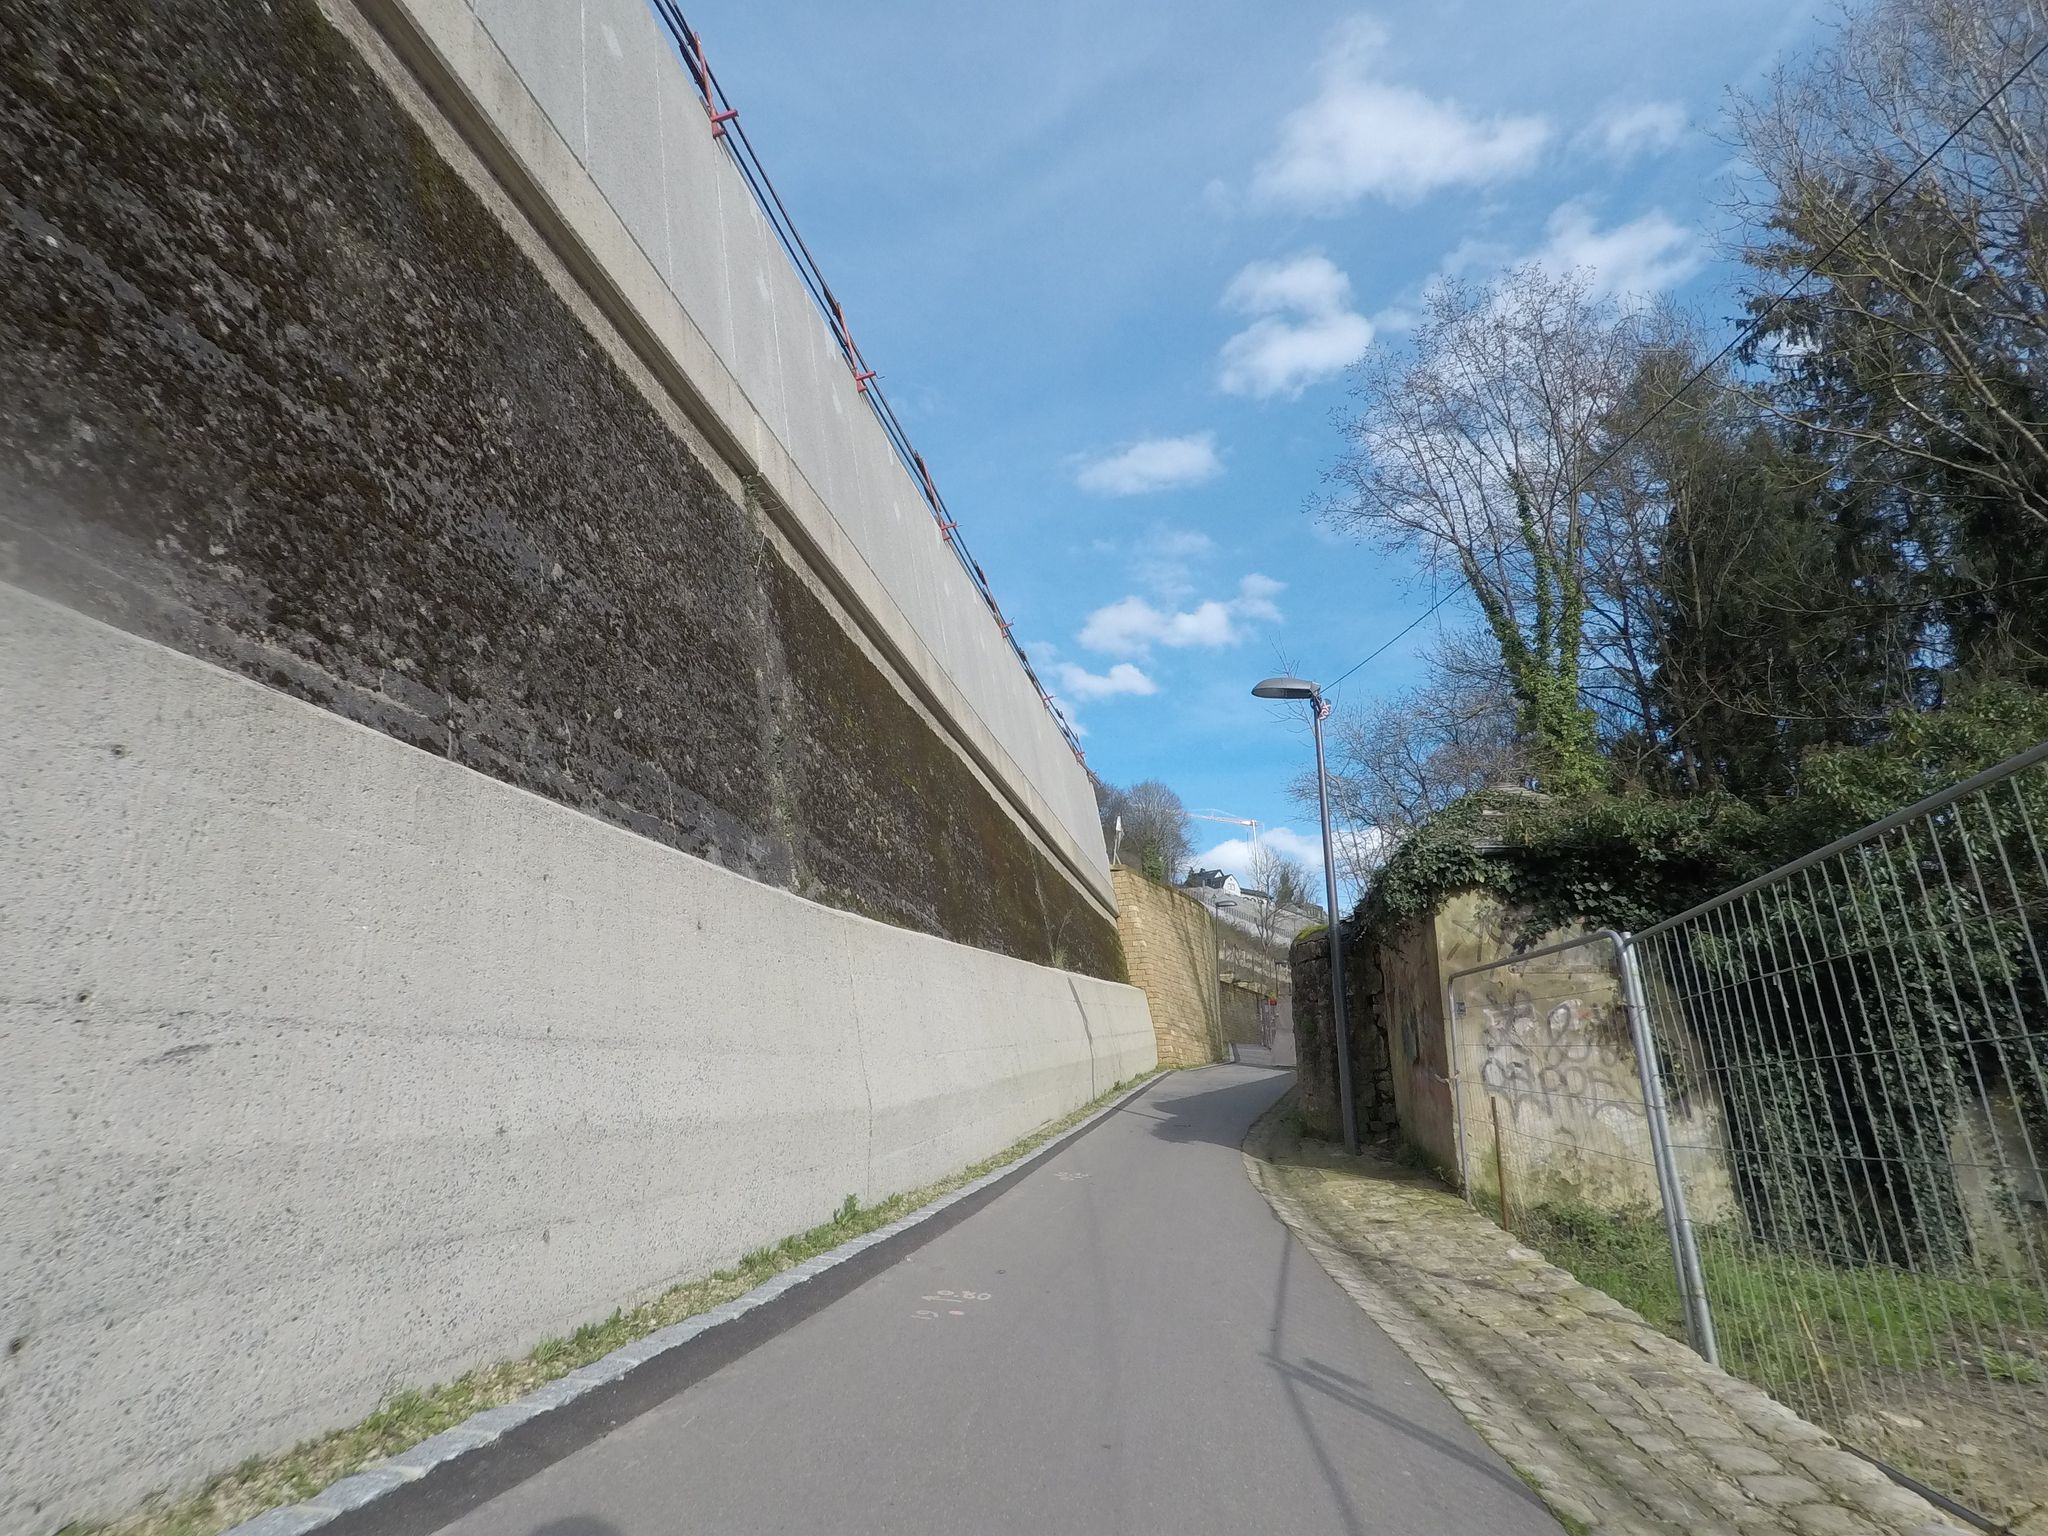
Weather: clear
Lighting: day
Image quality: good
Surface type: cycling surface
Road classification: cycleway, path
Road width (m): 2, 1
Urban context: urban centre
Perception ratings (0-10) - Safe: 0.51, Lively: 1.15, Beautiful: 5.11, Boring: 7.53, Depressing: 8.18, Wealthy: 0.85